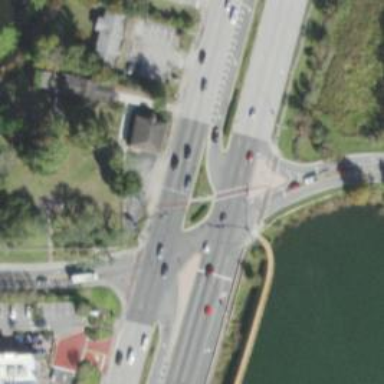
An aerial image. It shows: Marked crossing on the road.